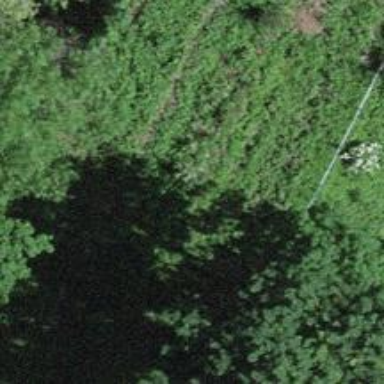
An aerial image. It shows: Disused railway.